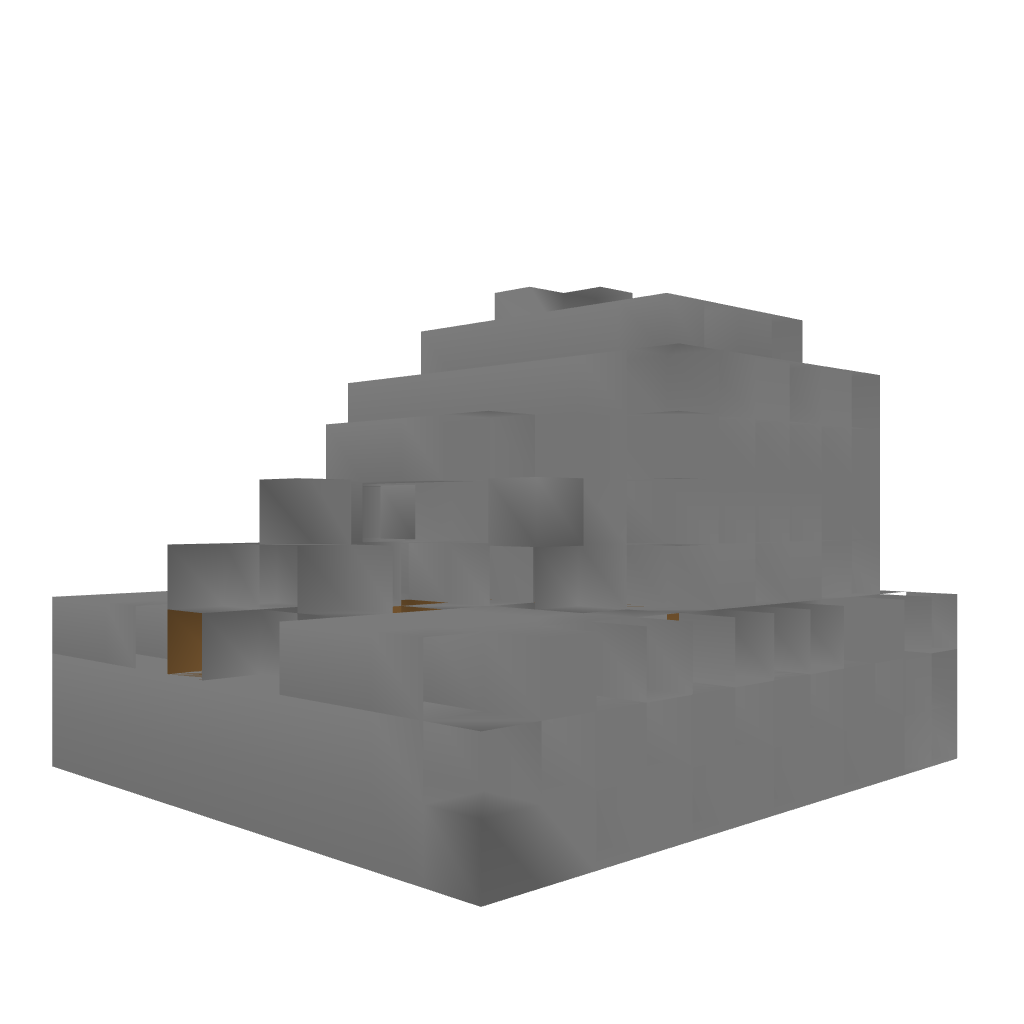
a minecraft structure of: Modern bathroom bad low quality